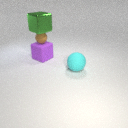
small brown rubber sphere below large green metal cube